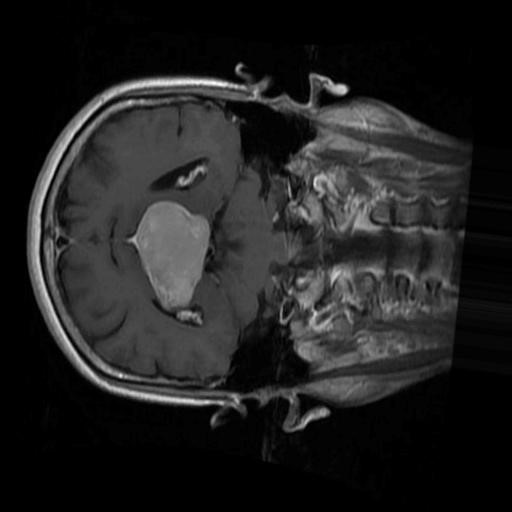
Label: brain_menin